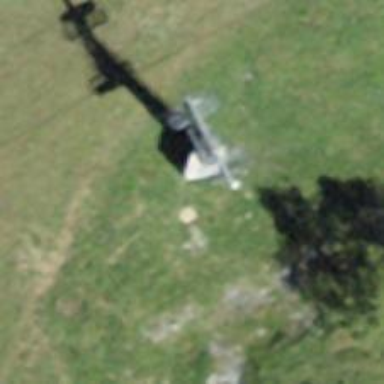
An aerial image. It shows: Pylon used for aerialway.